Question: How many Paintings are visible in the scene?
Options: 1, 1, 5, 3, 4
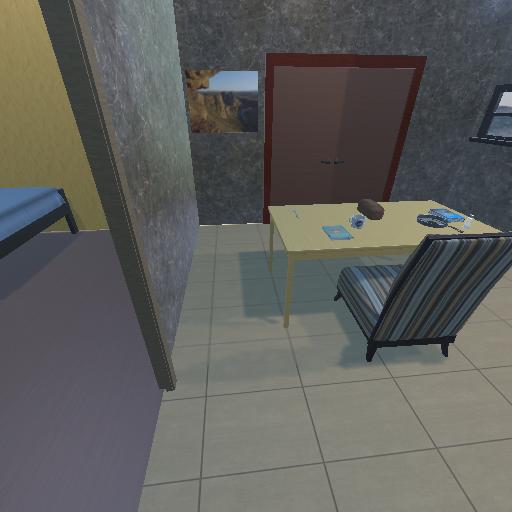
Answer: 1